Interaction volume radius: 5 \u00c5
Interaction volume height: 35 \u00c5
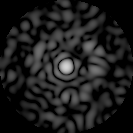
Disorder parameter: 0.8005